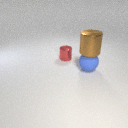
large blue rubber sphere below large brown metal cylinder